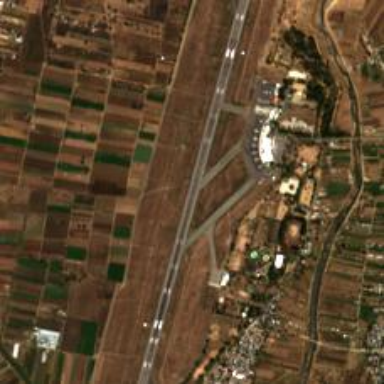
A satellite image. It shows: Runway at airport.